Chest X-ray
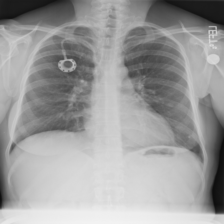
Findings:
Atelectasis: negative
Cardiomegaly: negative
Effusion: negative
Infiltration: negative
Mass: negative
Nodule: positive
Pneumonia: negative
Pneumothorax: negative
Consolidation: positive
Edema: negative
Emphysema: negative
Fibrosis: negative
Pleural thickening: negative
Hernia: negative